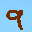
Label: 9